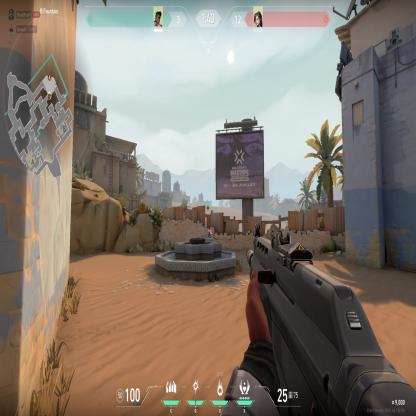
Label: enemy